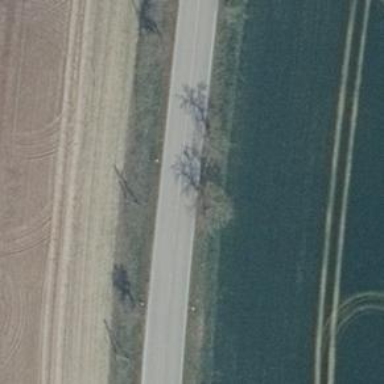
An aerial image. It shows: Row of trees in natural setting.